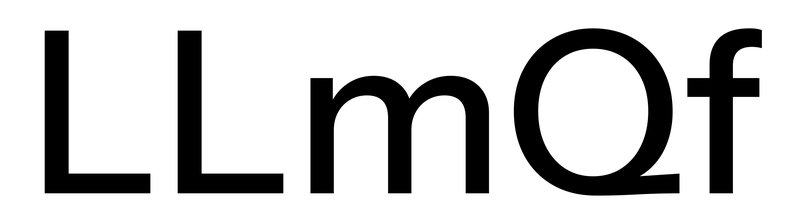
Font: InstrumentSans_Medium